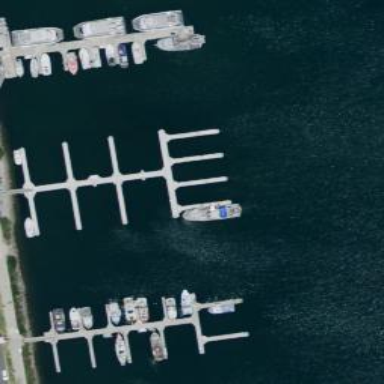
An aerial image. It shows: Man-made pier.